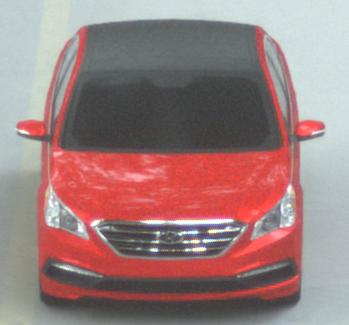
Make: Hyundai
Model: Sonata
Detailed model: Gen. 7
Model produced from: 2015
Model produced until: 2017
Doors: 4
Color: red
Road condition: dry road
Daytime: morning or afternoon
Contrast: low contrast